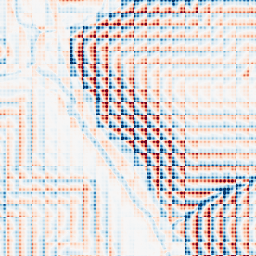
Category: wavelet
Decomposition family: wavelet_dwt
Decomposition parameters: wavelet: haar
level: 4
Upsampling method: sinc_blackman
Upsampling parameters: scale: 8
kernel_size: 8
Upsampling scale: 8